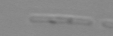
Label: Skeletonema